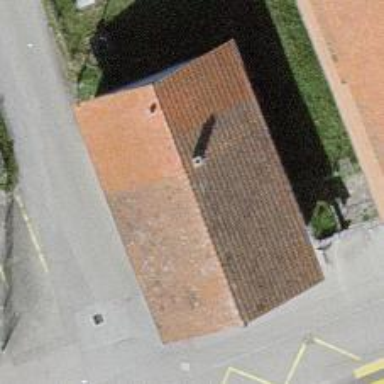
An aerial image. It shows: Bus stop with platform for public transport.